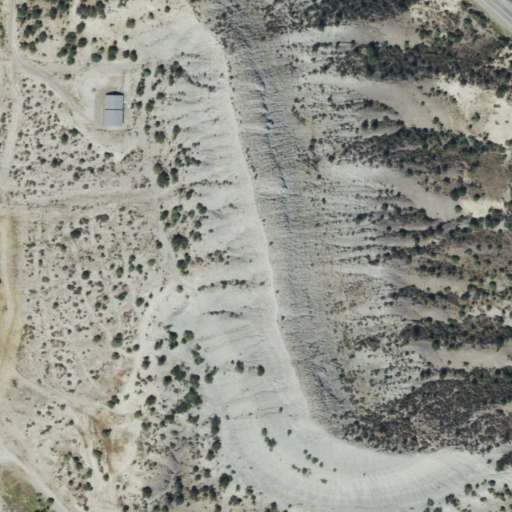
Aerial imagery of ridge(s) in Colorado named Knife Edge containing shrub, evergreen forest, woody wetlands, medium intensity development, low intensity development, deciduous forest, and herbaceous wetlands